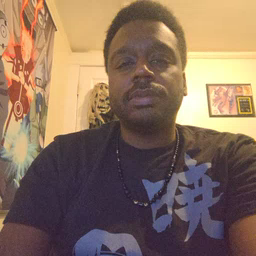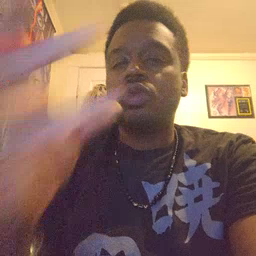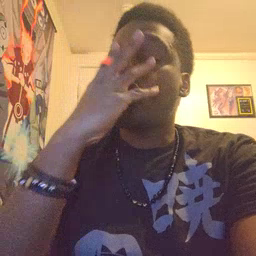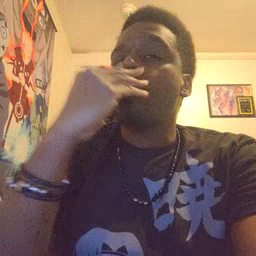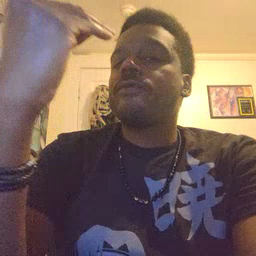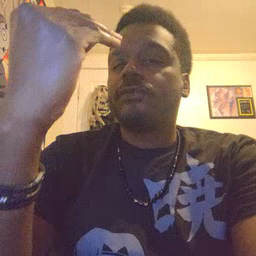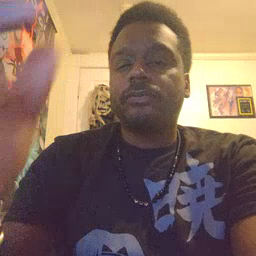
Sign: wolf